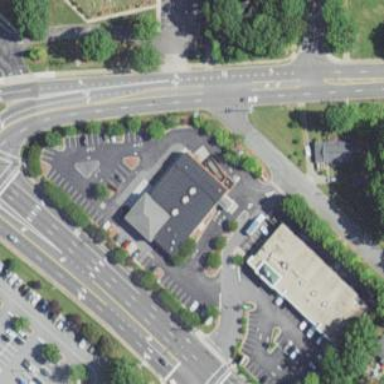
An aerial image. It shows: Retail building.